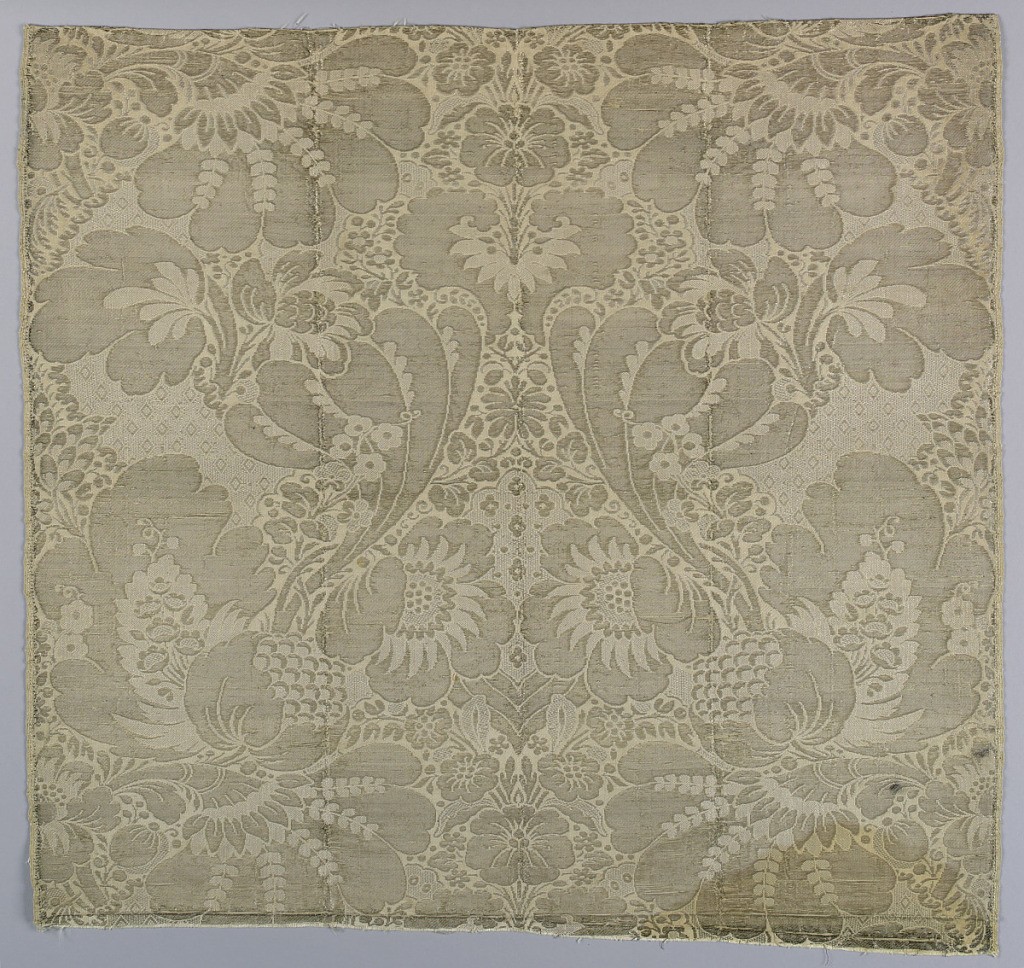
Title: Fragment
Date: early 18th century
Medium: silk, metallic yarns Technique: woven
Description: Square fragment of white silk with silver yarns showing design of large-scale symmetrical florals. Both selvages present. Edged with silver galloon.